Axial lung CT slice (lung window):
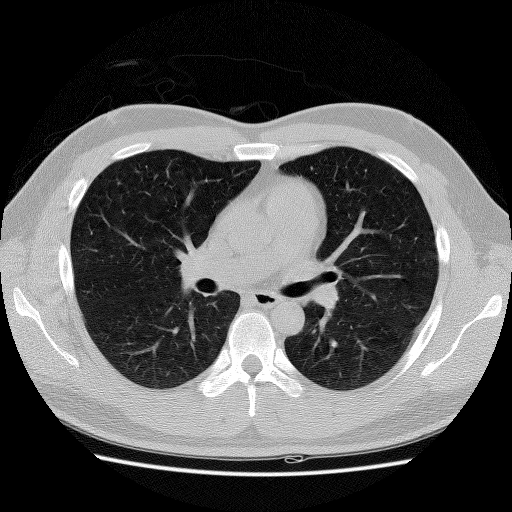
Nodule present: no